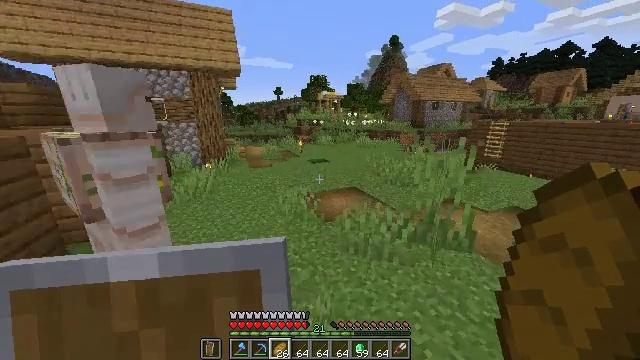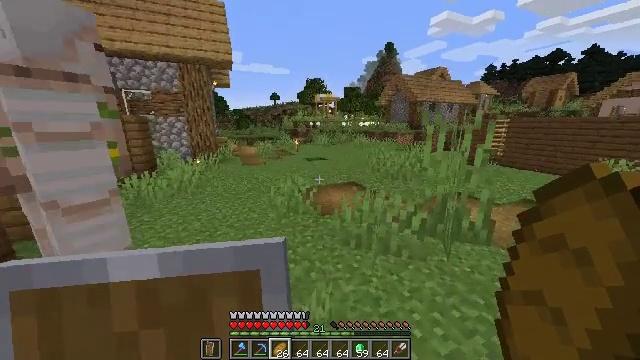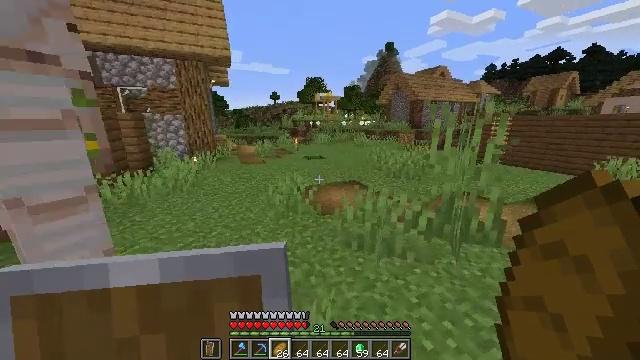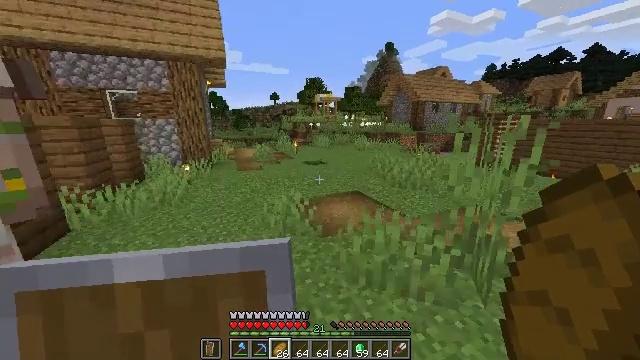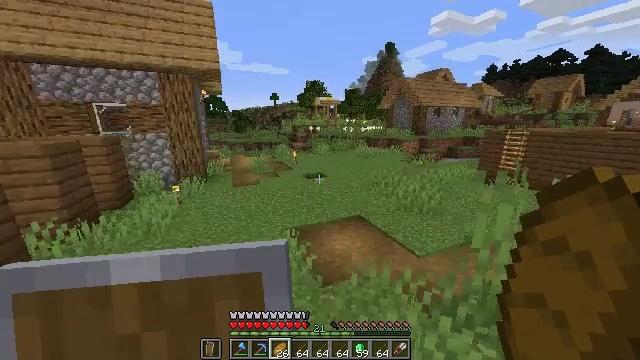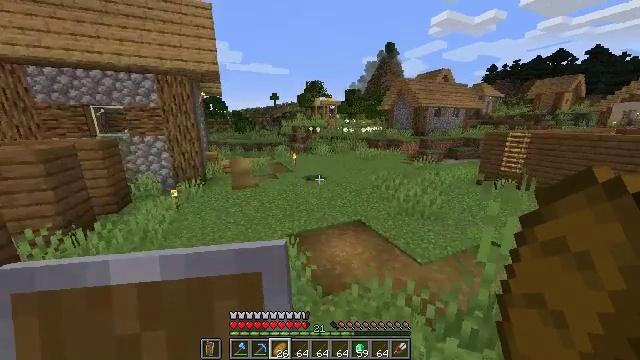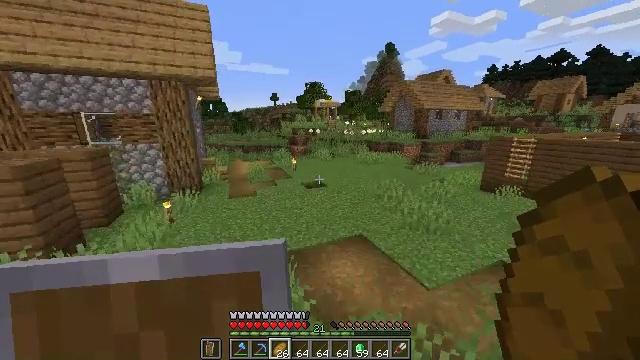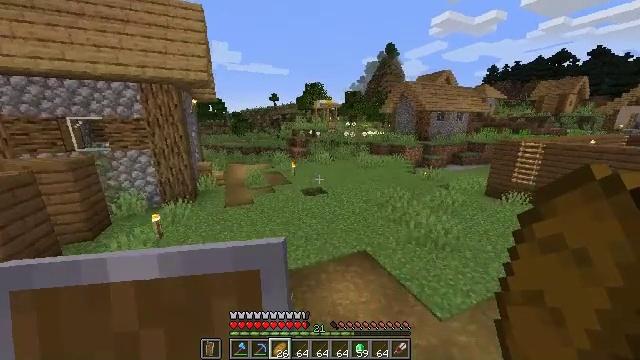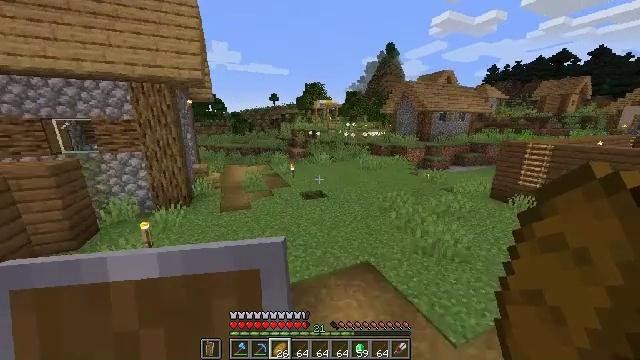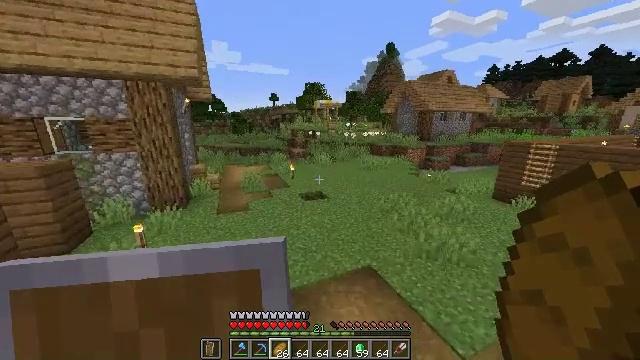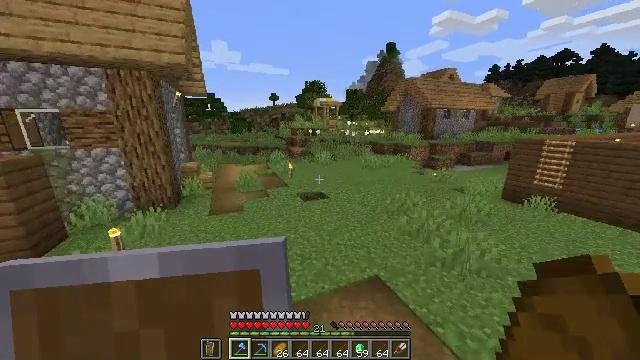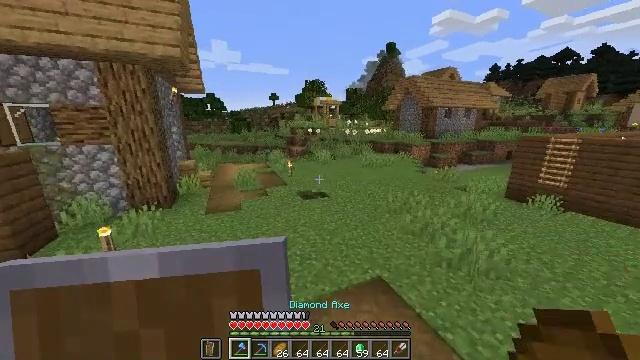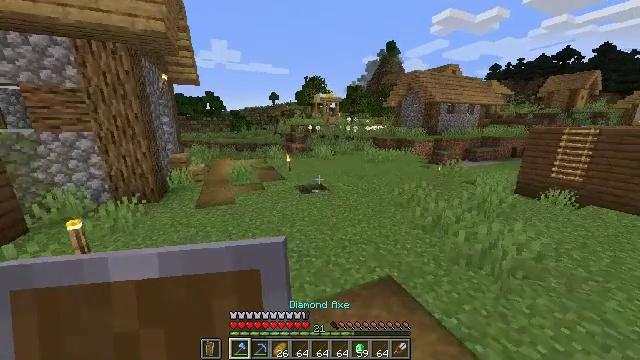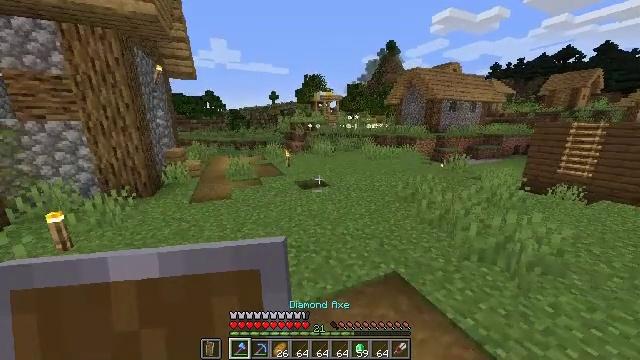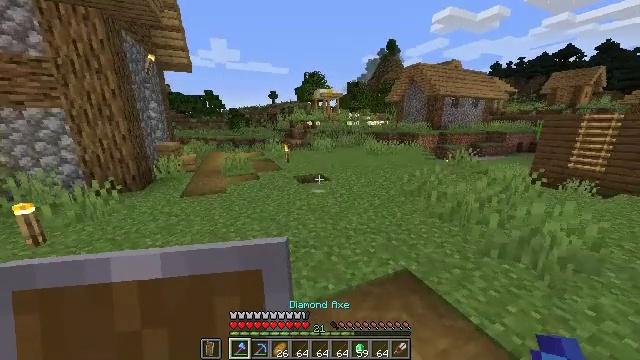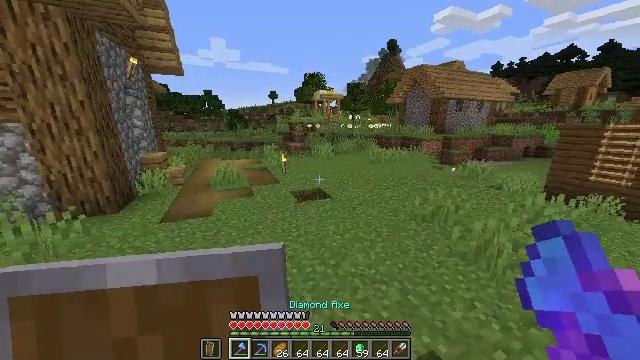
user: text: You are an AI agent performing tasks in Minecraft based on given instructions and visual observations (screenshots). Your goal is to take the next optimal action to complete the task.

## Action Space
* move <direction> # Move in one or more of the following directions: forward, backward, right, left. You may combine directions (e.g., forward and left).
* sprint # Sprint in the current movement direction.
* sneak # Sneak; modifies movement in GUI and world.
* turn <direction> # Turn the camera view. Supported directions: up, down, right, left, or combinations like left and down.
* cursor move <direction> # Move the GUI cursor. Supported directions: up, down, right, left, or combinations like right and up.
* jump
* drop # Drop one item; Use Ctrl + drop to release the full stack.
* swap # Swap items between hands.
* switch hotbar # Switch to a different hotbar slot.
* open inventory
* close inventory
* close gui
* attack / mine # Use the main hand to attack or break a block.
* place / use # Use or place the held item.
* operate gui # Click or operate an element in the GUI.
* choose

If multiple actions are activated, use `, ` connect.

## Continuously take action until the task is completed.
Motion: motion action
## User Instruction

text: Collect the yellow stained glass pane.
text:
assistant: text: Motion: move forward, sprint, turn up, jump
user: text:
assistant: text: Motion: move forward, sprint, jump
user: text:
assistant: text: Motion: move forward, sprint, jump
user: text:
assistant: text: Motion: move forward, sprint, jump
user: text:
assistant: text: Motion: move forward, jump
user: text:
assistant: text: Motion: move forward, jump
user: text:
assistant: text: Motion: move forward, jump
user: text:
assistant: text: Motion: move forward, jump
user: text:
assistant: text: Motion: move forward, jump
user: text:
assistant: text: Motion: move forward, jump, switch to hotbar 1
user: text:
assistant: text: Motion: move forward, jump
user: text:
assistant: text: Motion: move forward, jump
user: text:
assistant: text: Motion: move forward, jump
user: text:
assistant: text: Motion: move forward, jump
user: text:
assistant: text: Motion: move forward, jump
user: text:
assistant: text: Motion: move forward, jump
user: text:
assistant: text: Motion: move forward, jump
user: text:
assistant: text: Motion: move forward, turn right, jump
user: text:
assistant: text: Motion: move forward, turn right, jump
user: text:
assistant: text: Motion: move forward, turn right, jump
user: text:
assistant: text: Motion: move forward, turn right, jump
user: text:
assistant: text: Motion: move forward, turn right and up, jump
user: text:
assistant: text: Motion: move forward, jump
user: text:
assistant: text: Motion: move forward, jump
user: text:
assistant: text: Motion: move forward, jump
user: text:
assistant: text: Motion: move forward, turn left, jump
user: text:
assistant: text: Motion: move forward, turn left and up, jump
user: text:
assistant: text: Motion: move forward, turn left, jump
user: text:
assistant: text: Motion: move forward, turn left, jump
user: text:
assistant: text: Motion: move forward, turn left and up, jump